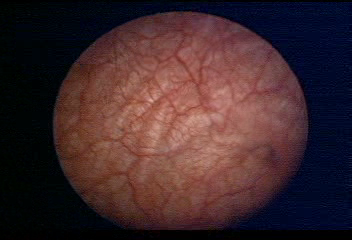
Modality: WLC
Class: Normal mucosa
Bladder cancer association: No